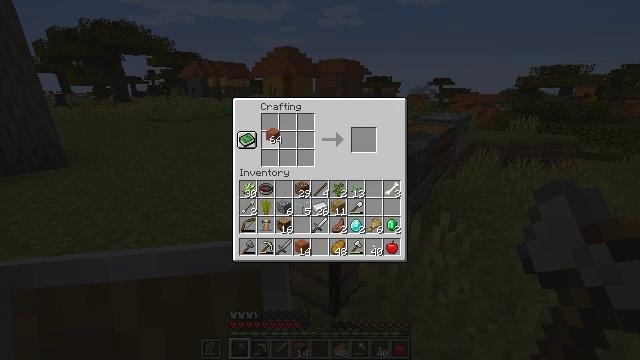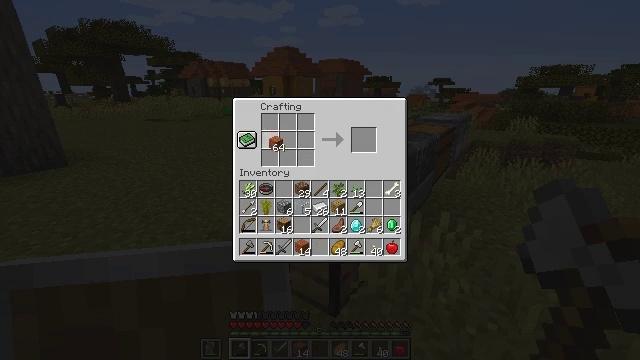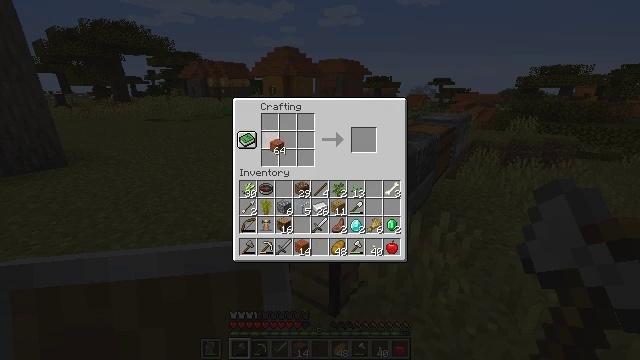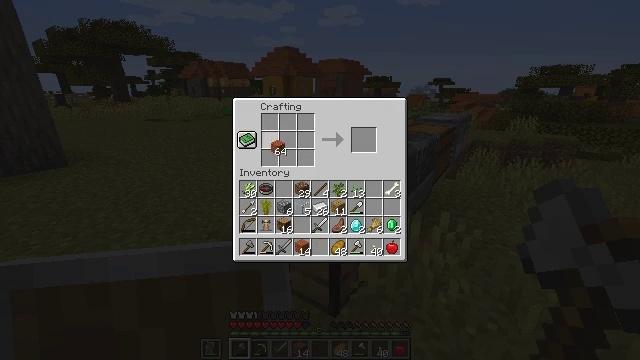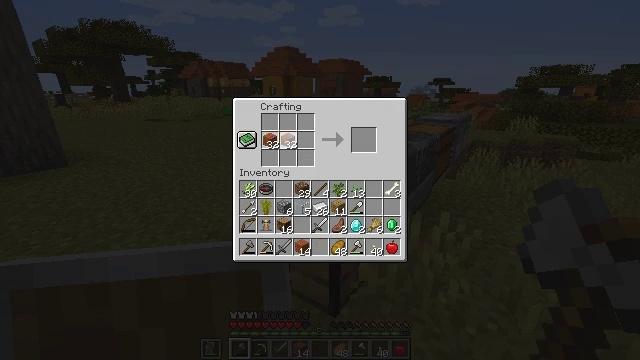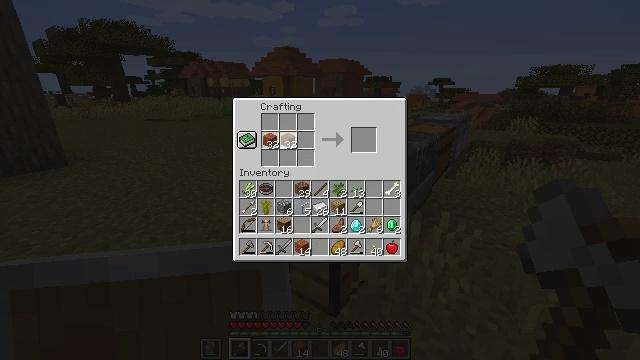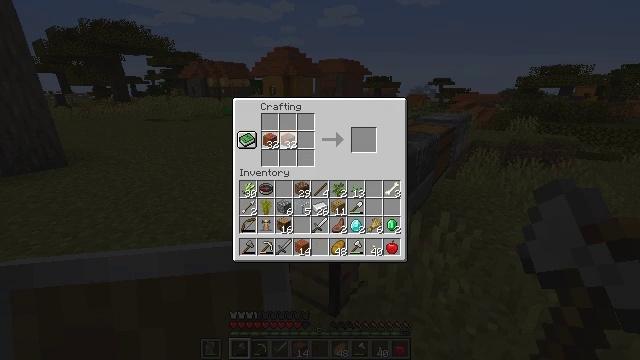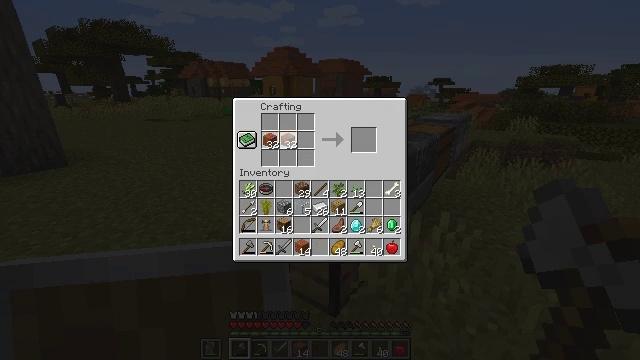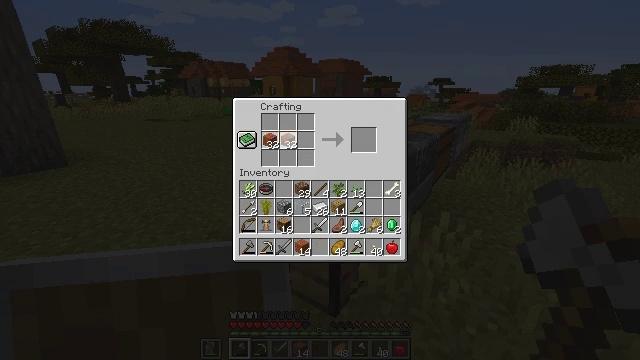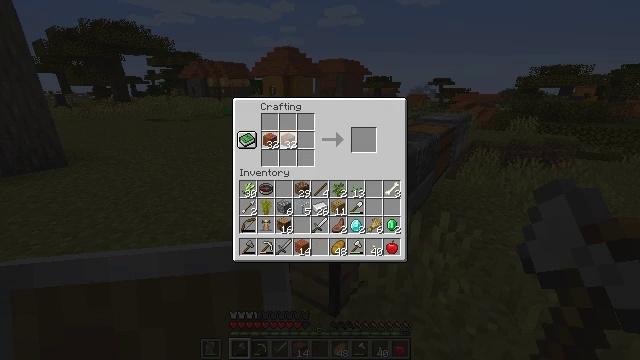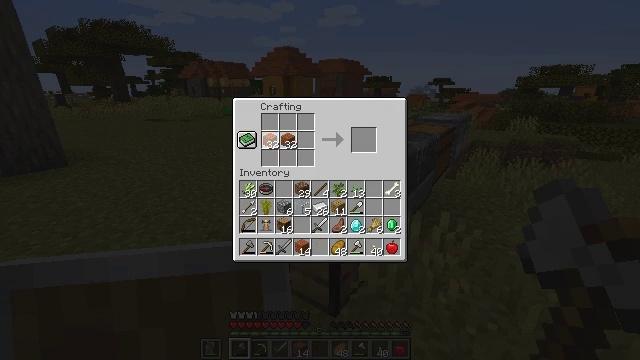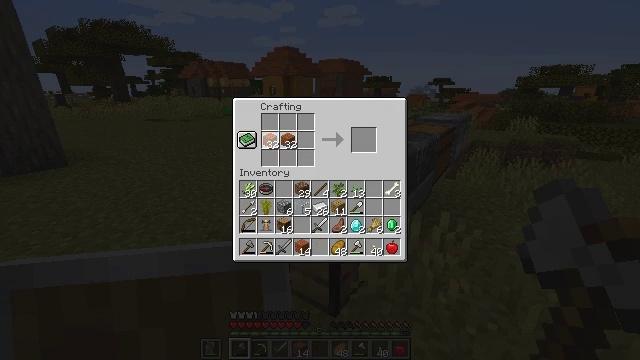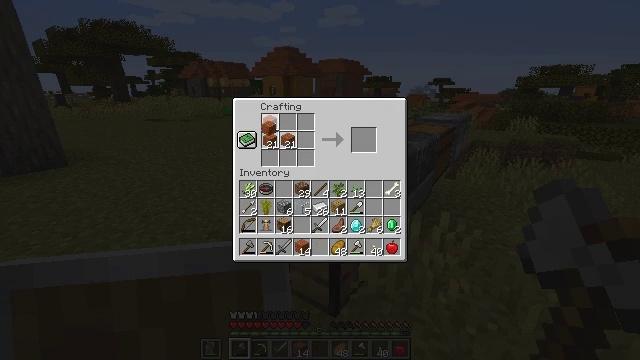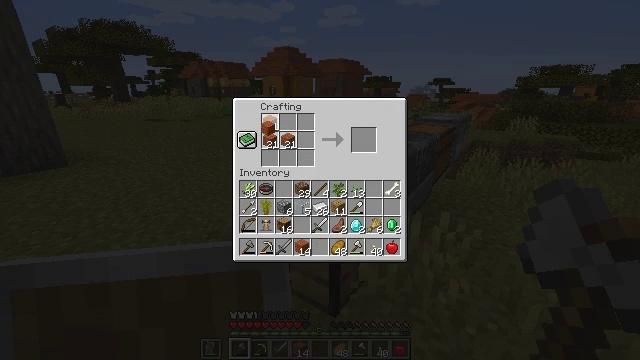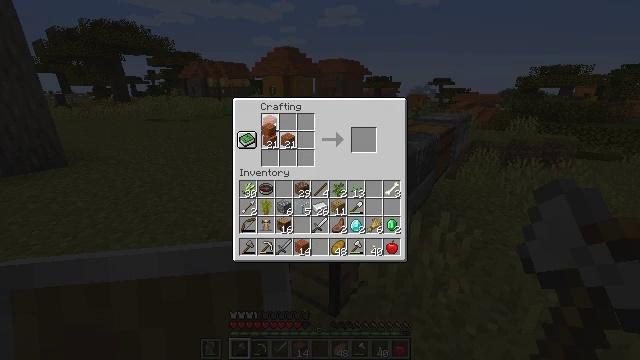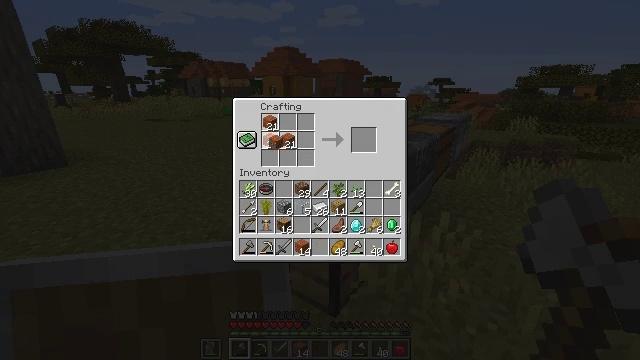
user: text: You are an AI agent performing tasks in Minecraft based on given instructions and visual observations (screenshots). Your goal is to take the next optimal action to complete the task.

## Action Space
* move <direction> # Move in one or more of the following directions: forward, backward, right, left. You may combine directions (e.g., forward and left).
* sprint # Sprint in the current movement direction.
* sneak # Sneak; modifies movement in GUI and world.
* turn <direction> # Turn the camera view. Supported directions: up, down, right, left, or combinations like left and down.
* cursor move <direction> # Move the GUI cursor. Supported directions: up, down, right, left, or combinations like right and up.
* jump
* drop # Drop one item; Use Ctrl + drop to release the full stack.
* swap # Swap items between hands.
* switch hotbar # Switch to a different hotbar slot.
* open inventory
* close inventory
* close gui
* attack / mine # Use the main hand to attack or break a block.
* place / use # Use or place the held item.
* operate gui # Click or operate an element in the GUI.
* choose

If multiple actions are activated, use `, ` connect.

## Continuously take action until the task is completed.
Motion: motion action
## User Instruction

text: Make acacia stairs with acacia planks.
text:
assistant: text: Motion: cursor move down, operate gui
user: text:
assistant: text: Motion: operate gui
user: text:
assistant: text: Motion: operate gui
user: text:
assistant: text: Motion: operate gui
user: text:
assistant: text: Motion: operate gui
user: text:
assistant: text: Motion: operate gui
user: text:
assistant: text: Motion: operate gui
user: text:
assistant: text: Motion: operate gui
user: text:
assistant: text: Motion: operate gui
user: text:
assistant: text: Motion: operate gui
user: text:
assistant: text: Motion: operate gui
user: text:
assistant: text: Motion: operate gui
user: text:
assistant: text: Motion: operate gui
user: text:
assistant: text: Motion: operate gui
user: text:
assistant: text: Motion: cursor move right and down, operate gui
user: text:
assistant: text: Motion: cursor move down, operate gui
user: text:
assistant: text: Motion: operate gui
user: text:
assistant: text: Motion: operate gui
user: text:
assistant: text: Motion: operate gui
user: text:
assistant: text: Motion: operate gui
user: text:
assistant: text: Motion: operate gui
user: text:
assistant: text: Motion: operate gui
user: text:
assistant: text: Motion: operate gui
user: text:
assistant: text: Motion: cursor move left, operate gui
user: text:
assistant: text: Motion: cursor move left, operate gui
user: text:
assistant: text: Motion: operate gui
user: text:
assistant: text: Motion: operate gui
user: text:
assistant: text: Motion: operate gui
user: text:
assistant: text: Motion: operate gui
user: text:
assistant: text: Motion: operate gui